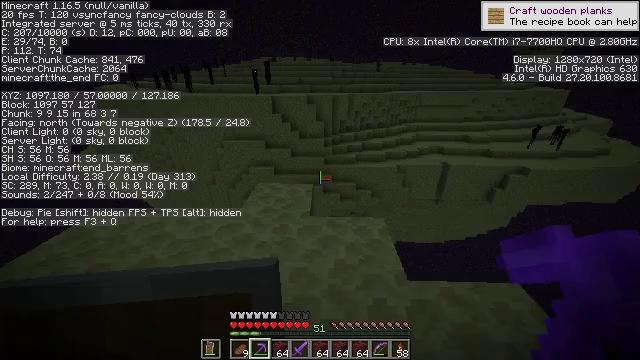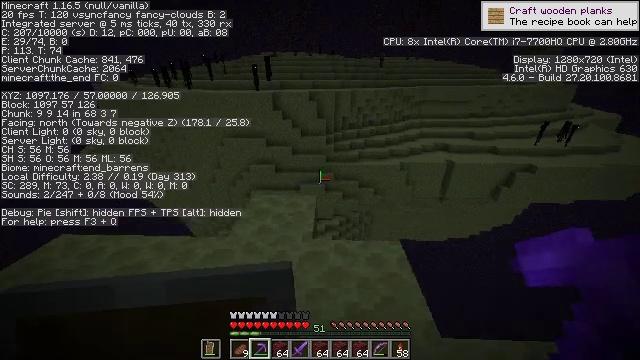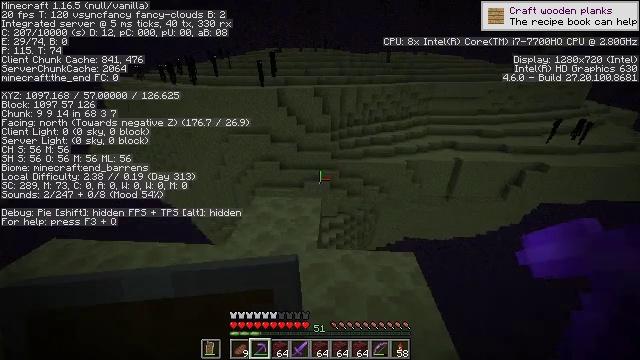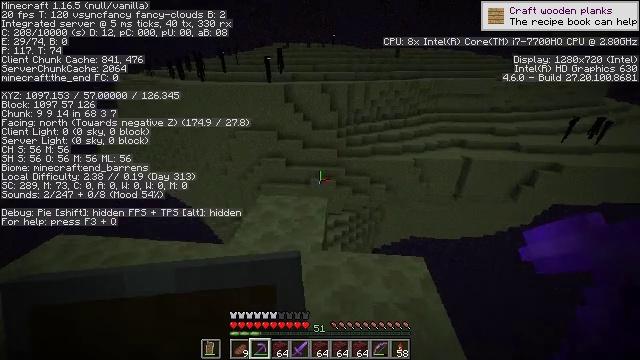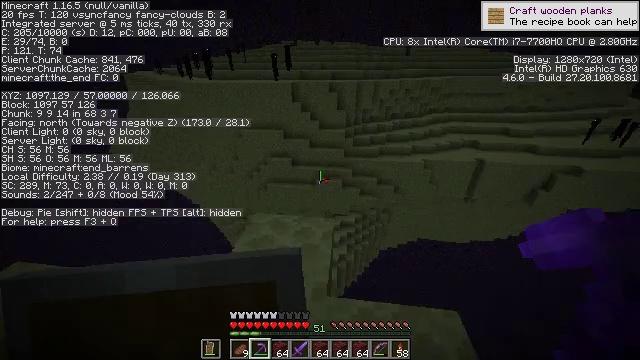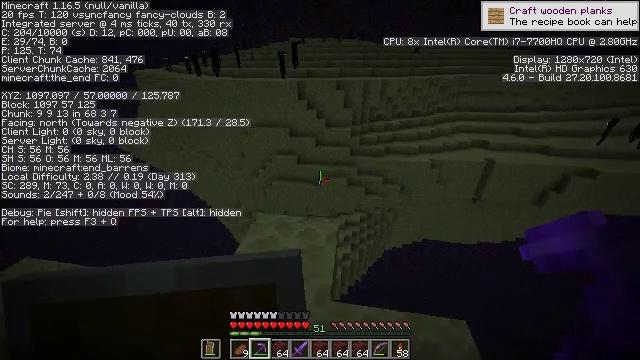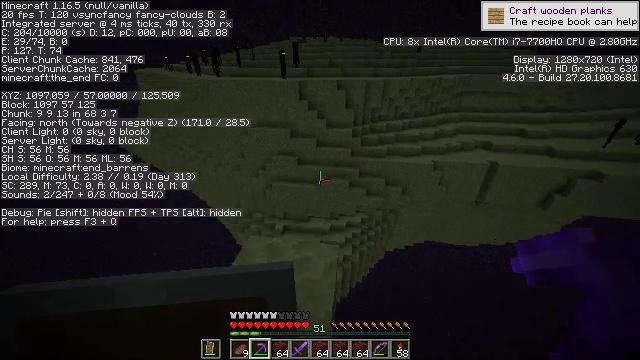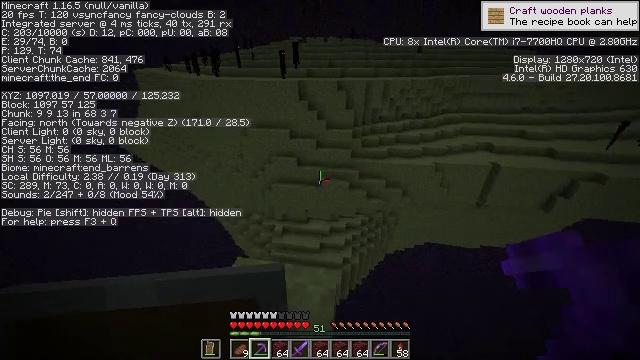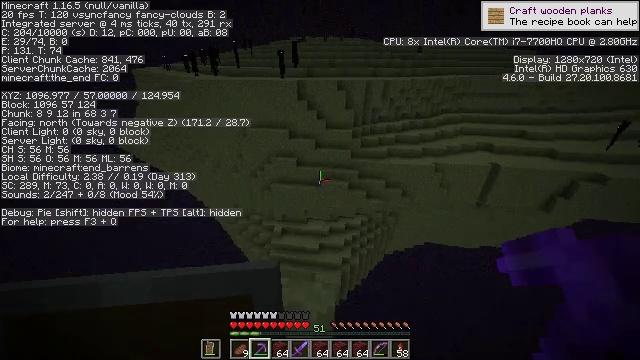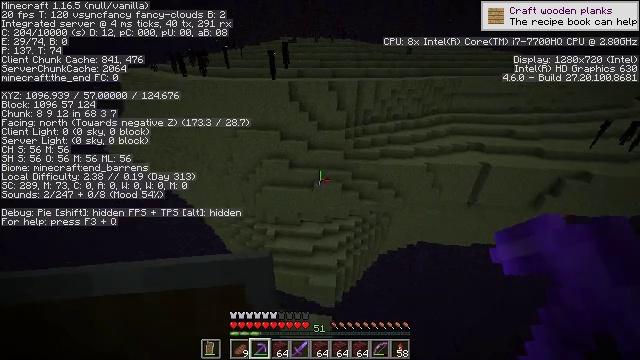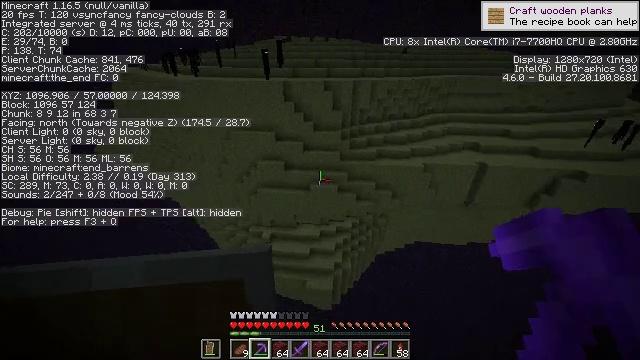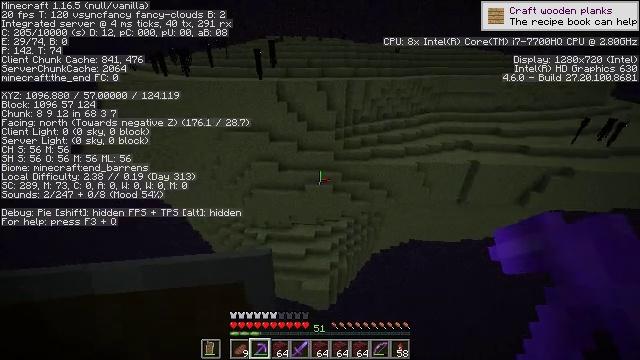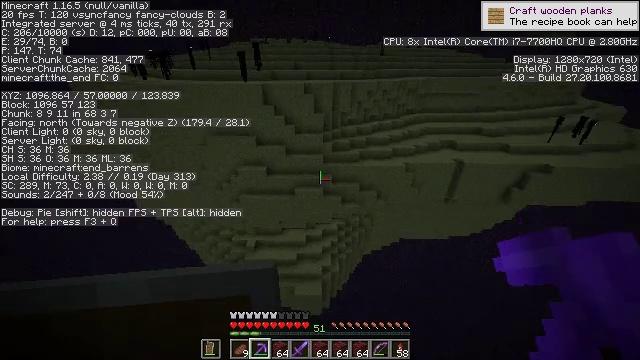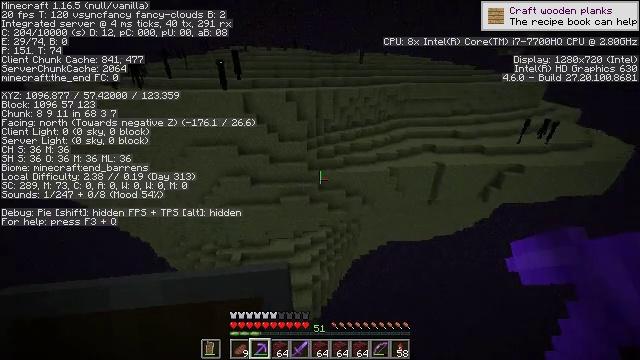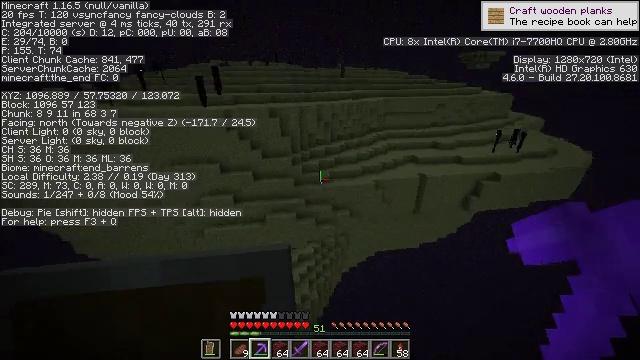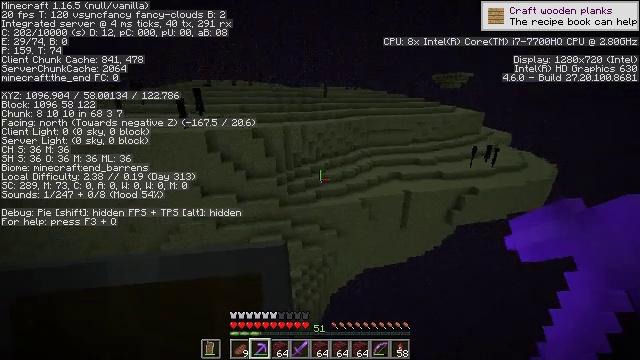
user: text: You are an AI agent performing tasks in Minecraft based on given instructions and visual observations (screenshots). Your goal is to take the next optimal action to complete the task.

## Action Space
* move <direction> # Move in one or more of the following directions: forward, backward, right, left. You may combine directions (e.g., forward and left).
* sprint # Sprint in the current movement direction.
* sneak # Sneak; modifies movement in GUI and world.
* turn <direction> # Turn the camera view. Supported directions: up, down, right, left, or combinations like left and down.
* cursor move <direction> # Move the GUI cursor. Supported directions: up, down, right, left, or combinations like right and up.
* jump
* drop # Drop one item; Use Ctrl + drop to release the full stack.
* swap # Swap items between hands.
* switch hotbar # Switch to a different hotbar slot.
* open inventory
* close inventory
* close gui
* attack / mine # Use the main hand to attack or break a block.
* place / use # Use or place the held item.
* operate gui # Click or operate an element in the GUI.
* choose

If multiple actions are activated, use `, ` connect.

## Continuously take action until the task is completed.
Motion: motion action
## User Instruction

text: Break some end stone blocks.
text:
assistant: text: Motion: move forward, turn down
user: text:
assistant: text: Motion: move forward, turn left and down
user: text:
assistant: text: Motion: move forward, turn left
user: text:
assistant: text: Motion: move forward, turn left
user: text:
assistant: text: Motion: move forward, turn left
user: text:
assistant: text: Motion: move forward
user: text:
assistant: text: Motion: move forward
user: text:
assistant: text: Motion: move forward
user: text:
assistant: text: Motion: move forward, turn right
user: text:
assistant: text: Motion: move forward, turn right
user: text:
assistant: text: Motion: move forward, turn right
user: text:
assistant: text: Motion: move forward, turn right
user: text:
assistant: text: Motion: move forward, turn right and up, jump
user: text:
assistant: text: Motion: move forward, turn right and up, jump
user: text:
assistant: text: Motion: move forward, turn right and up, jump
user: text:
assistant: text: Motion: move forward, turn right and up
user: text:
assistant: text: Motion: move forward, turn right and up, jump
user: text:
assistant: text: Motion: move forward, turn right and up, jump
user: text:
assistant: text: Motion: move forward, jump
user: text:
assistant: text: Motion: move forward, jump
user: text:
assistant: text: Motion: move forward
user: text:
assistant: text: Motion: move forward
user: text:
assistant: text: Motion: move forward
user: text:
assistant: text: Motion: move forward
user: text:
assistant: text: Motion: move forward
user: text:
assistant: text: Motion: move forward
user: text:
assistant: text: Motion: move forward
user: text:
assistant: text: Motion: move forward
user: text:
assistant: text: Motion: move forward
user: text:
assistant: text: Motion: move forward